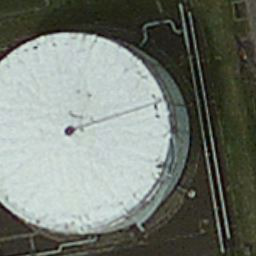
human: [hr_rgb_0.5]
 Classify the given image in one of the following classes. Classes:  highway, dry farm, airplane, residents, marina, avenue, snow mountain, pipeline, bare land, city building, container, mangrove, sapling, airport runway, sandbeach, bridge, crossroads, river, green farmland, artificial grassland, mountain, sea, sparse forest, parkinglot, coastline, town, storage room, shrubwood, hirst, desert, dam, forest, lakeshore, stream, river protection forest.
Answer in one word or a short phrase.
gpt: storage room